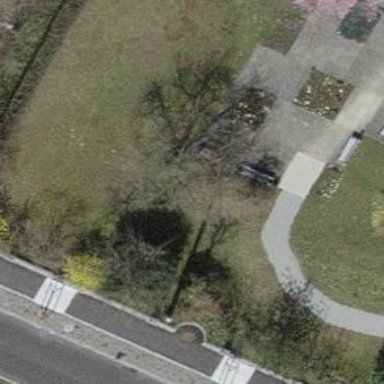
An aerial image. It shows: Bench for seating.